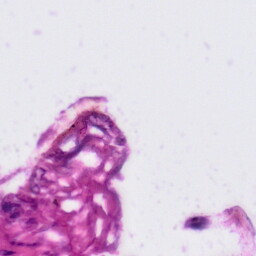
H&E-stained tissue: Tonsil